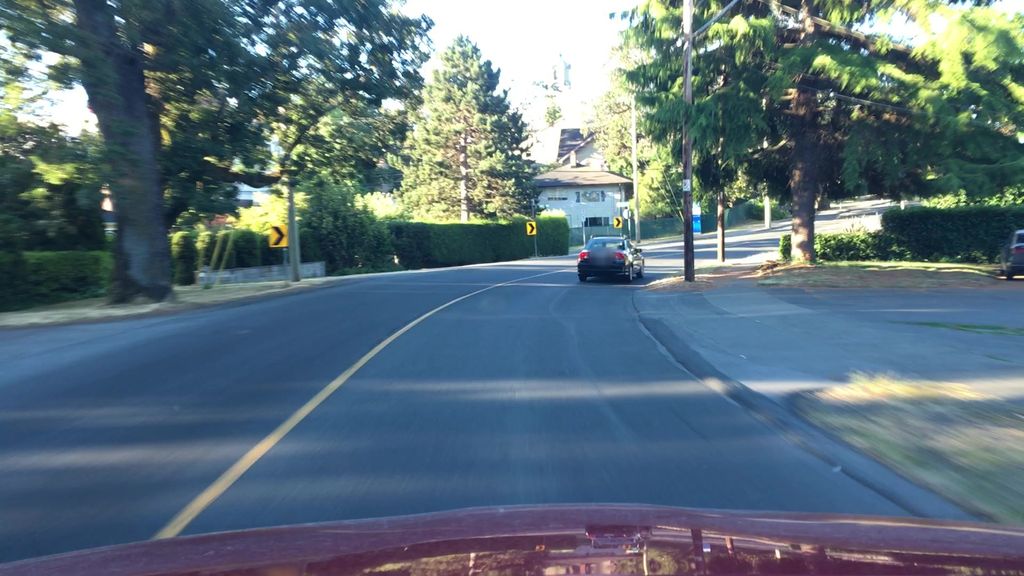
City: victoria